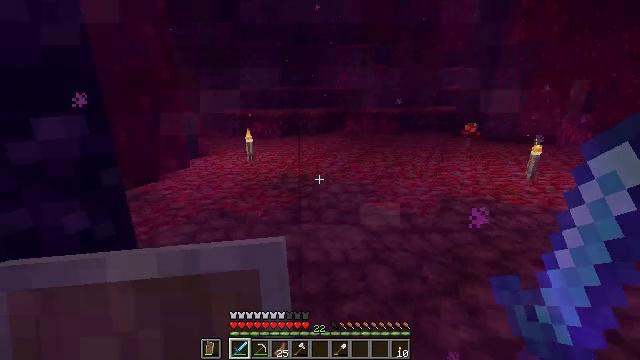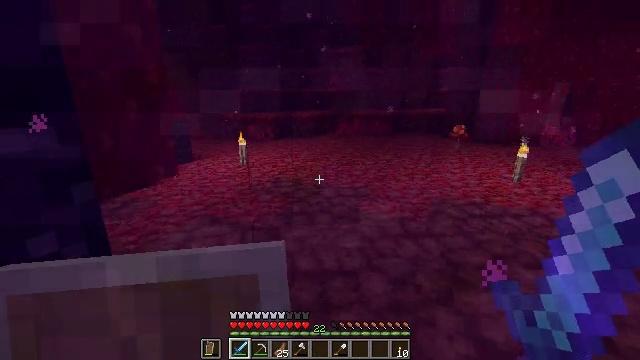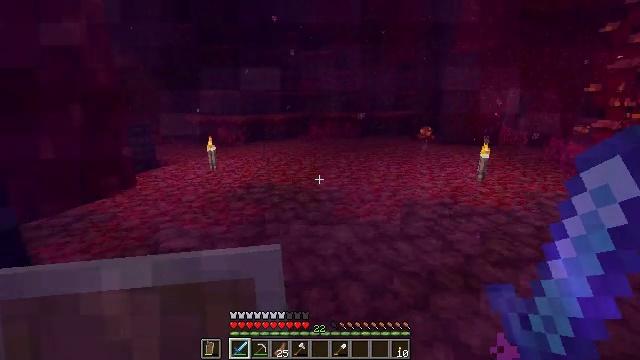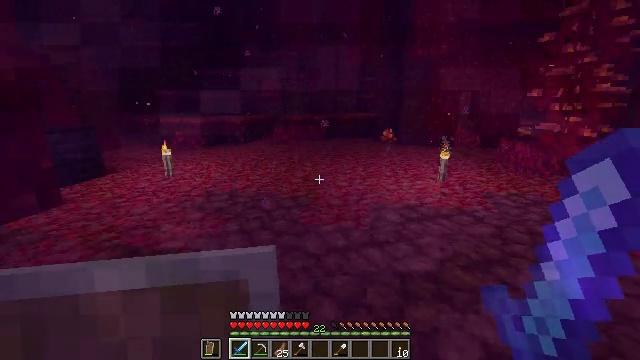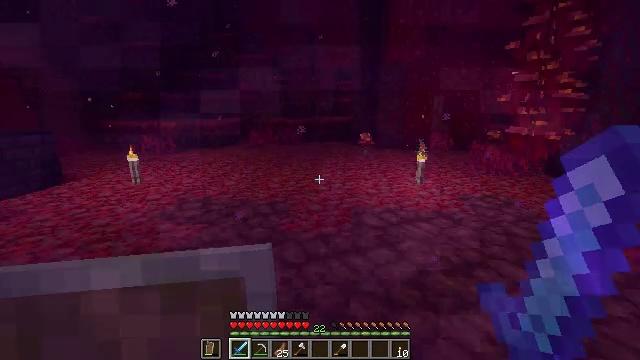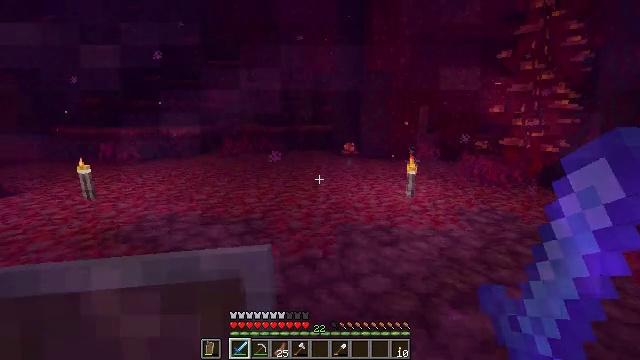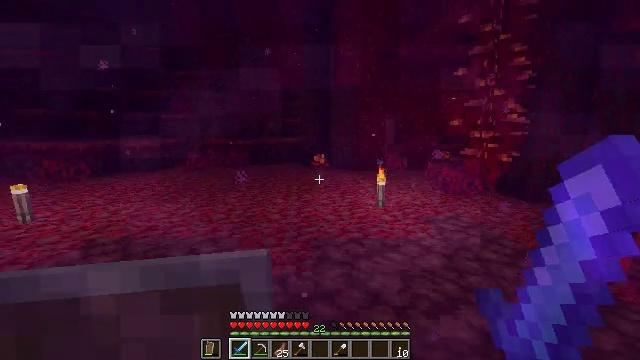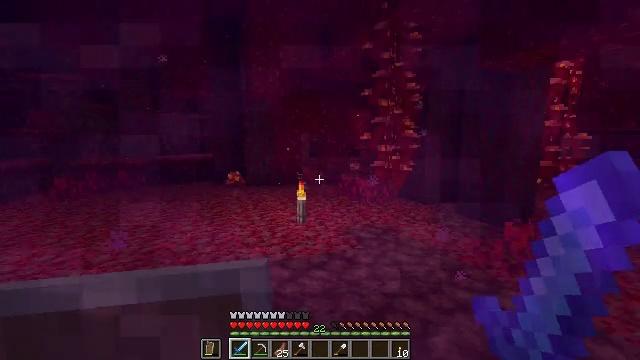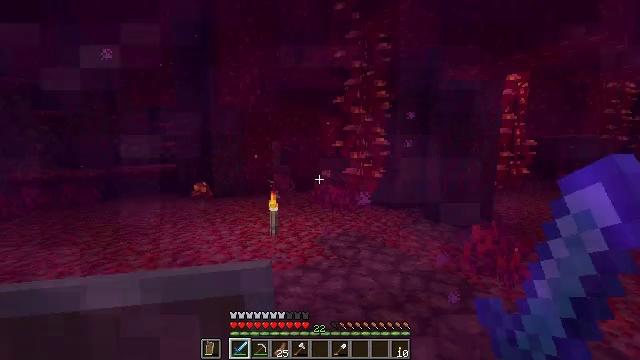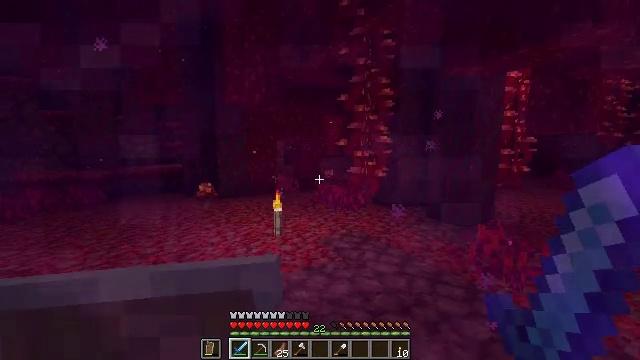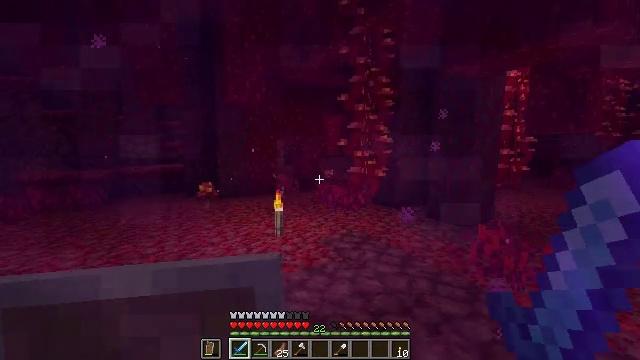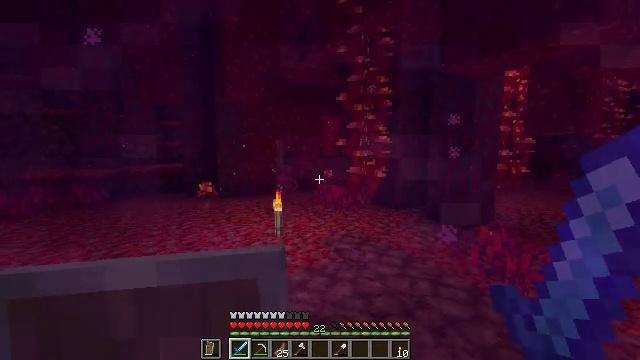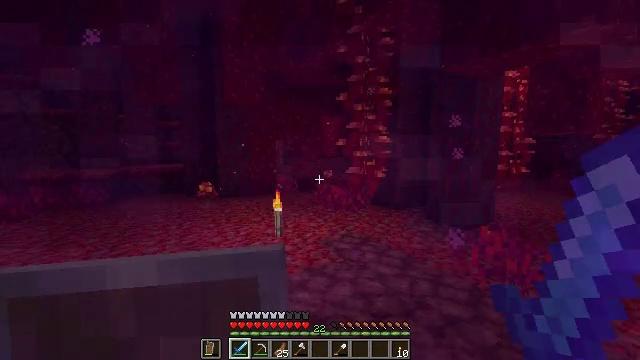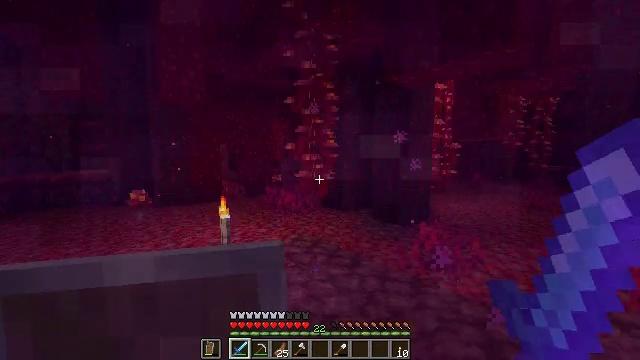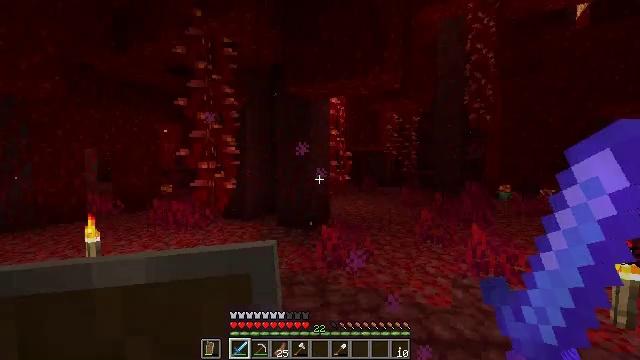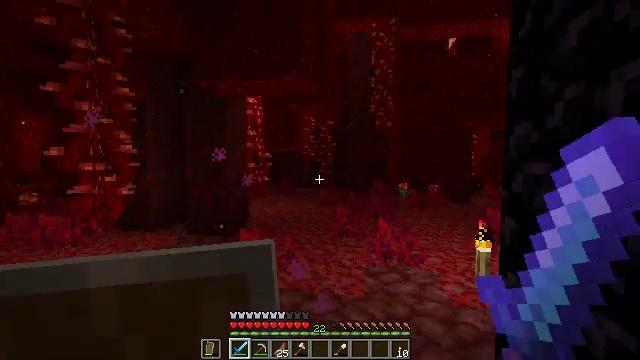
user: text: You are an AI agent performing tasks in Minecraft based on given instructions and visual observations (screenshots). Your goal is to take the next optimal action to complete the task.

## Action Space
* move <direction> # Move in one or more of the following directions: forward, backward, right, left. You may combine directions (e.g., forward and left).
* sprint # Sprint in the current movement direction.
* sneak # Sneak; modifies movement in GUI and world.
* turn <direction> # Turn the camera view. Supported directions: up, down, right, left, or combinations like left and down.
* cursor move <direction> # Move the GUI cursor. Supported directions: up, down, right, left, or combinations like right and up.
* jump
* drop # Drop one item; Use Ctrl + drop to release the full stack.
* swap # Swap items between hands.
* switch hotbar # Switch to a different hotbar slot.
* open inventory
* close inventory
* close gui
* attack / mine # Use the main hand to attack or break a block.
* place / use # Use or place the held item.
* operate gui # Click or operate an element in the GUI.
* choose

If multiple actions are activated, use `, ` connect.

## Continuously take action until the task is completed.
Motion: motion action
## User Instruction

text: Break the nether wart block with a tool.
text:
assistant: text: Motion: move forward, turn right
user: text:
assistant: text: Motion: move forward, turn right
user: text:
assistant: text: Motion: move forward, turn right
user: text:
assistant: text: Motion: move forward, turn right
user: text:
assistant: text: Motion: move forward, turn right and up
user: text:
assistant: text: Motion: move forward, turn right and up
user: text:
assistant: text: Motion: move forward, turn right and up
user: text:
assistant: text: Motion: turn right and up
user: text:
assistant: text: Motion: no_op
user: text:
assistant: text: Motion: no_op
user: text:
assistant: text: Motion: no_op
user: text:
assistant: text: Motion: no_op
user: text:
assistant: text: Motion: turn right
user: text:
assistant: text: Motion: turn right and up
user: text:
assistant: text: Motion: turn right
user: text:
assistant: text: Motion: turn right
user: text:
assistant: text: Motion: no_op
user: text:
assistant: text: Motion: move forward and move left
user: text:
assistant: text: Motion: move forward and move left
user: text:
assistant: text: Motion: move forward and move left, turn right
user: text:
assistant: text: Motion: move forward and move left, turn right
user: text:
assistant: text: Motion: move forward and move left, turn right
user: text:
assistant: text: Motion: move forward and move left, turn right
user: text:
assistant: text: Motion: move forward and move left, turn right
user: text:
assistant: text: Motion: move forward and move left, turn right
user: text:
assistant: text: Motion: move forward and move left, turn right and down
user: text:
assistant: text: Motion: move forward and move left, turn right
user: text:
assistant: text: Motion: move forward and move left, turn right
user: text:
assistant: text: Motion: move forward and move left, turn right
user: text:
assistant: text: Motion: move forward and move left, turn right